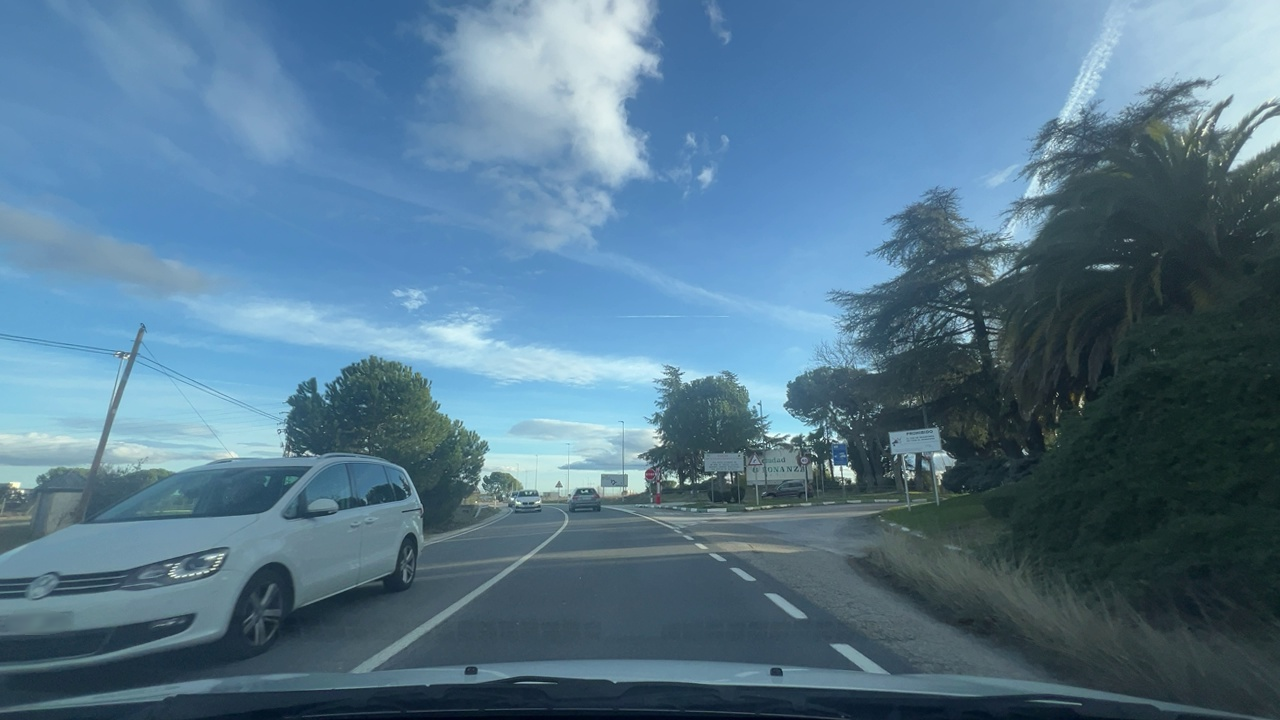
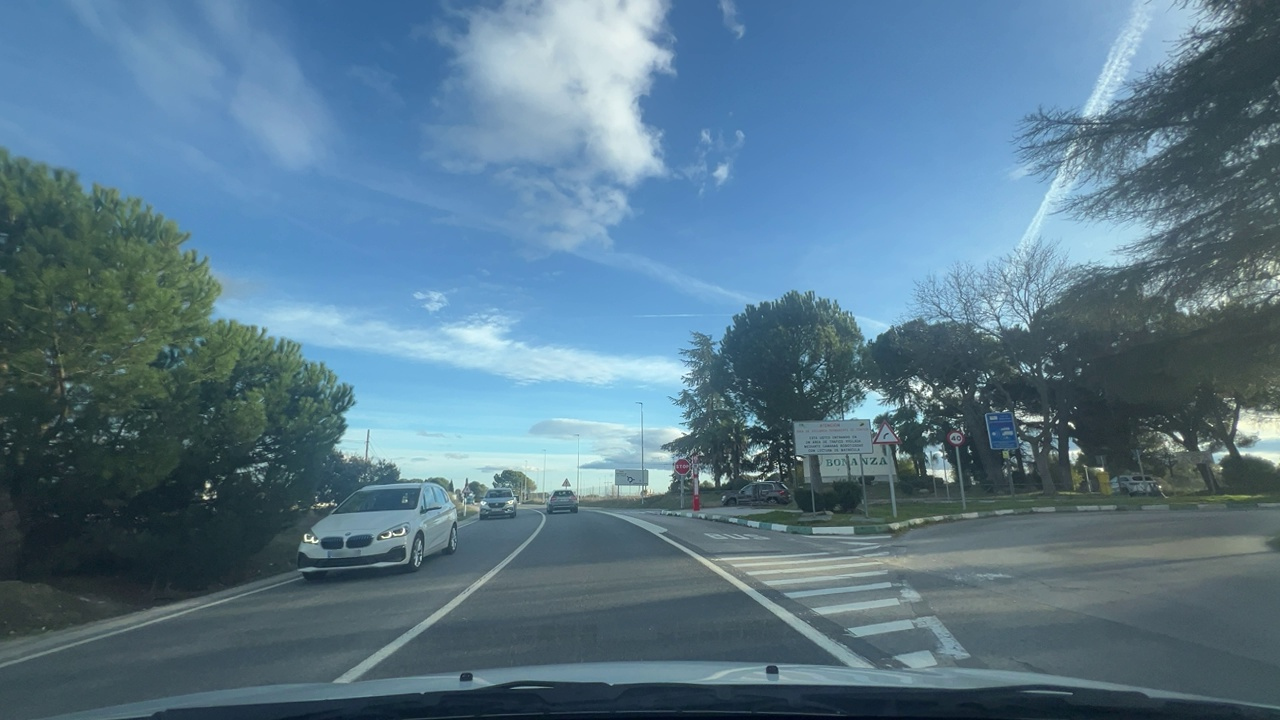
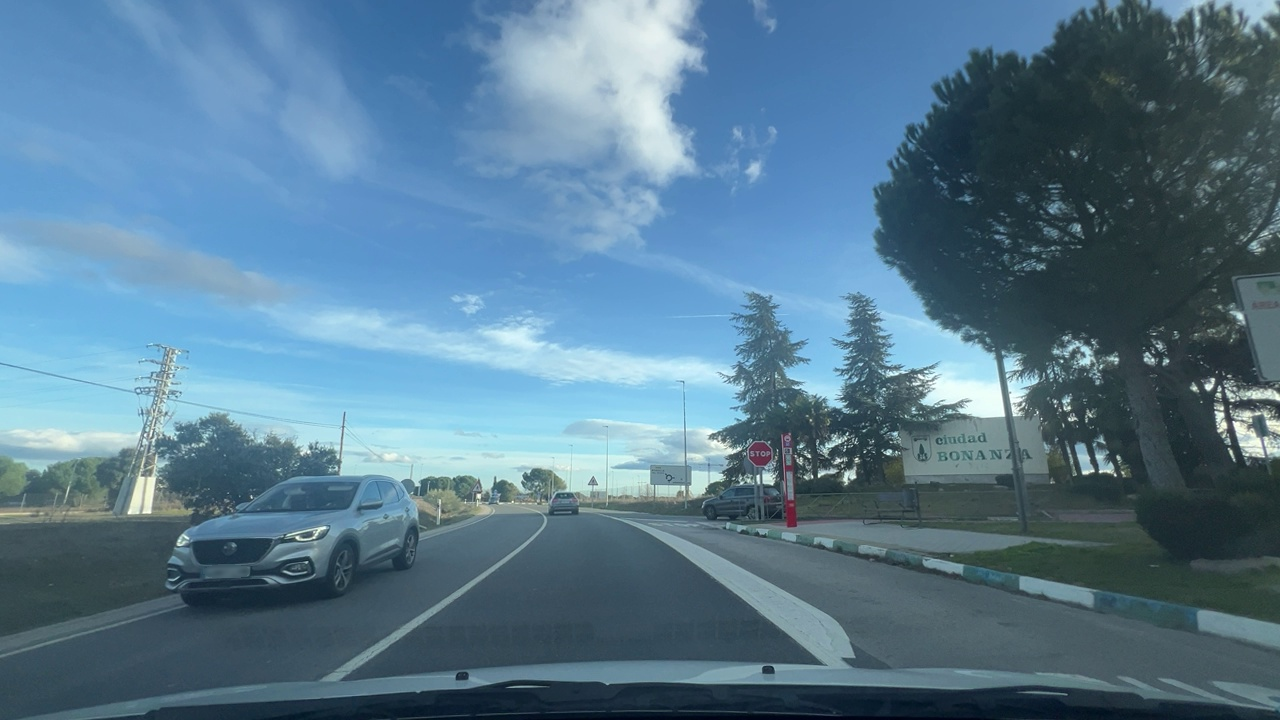
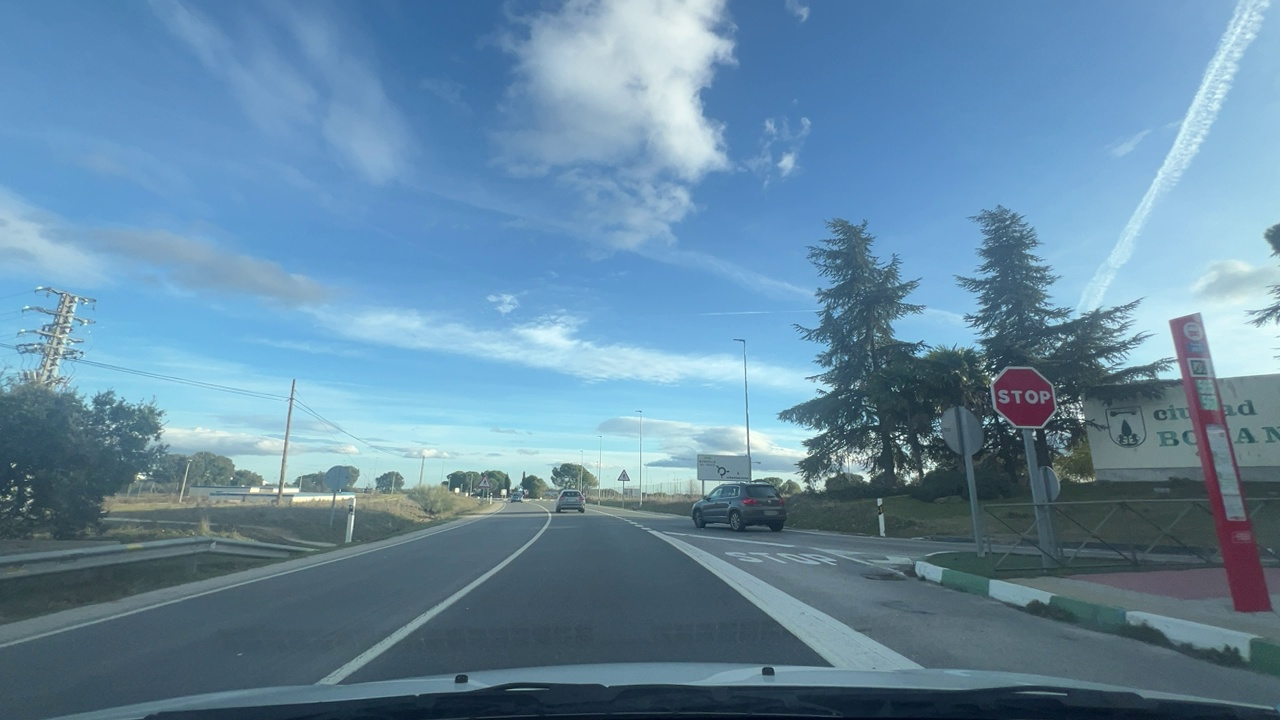
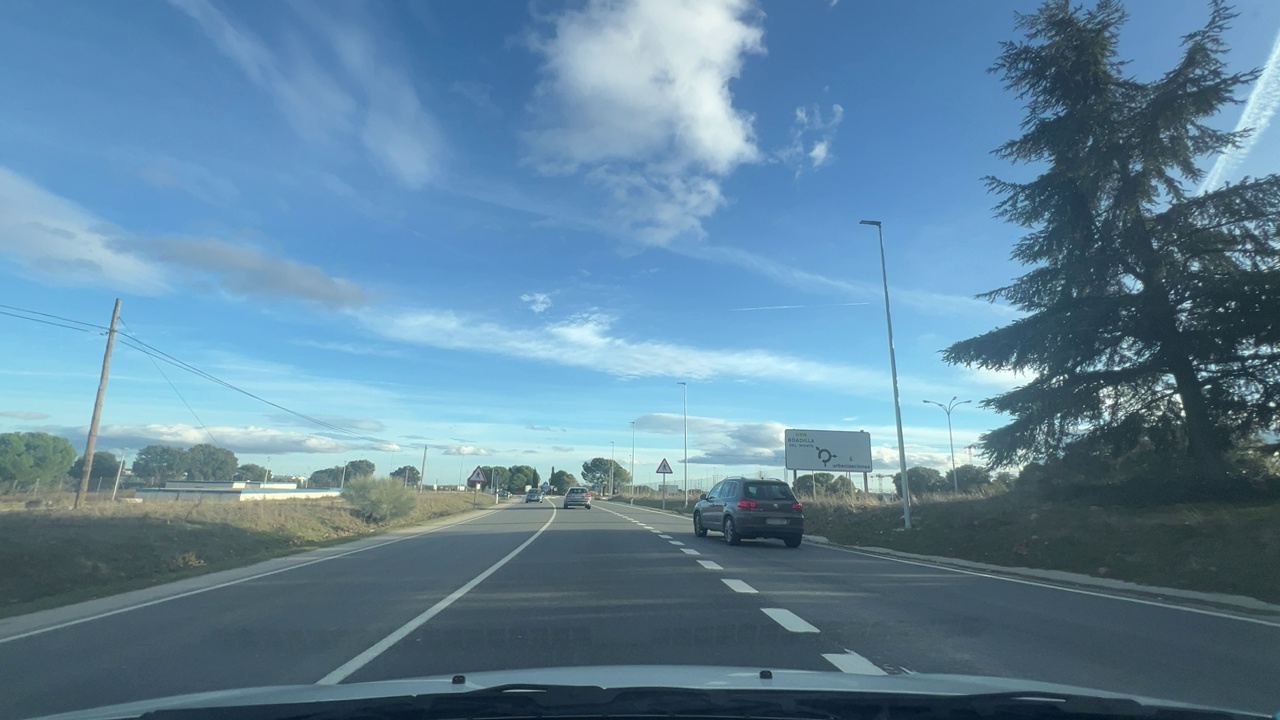
Situation: empty
Question: Are multiple speed limit signs with different values visible?
Answer: No
Reasoning: no speed limit signs are visible

Situation: empty
Question: Is there a speed limit sign regulating the ego lane?
Answer: No
Reasoning: There are no speed limit signs visible

Situation: empty
Question: Is the ego vehicle traveling on a highway?
Answer: No
Reasoning: The ego vehicle is travelling in an urban environment

Situation: empty
Question: Is the ego vehicle entering or exiting a highway?
Answer: No
Reasoning: There are no highway entries or exits visible